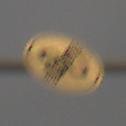
Verkehrszeichen: EndeGeschwindigkeit80
Umgebung: Outdoor, Nature
Tageszeit: MorningAfternoon
Wetter: Overcast
Licht: Natural
Jahreszeit: Winter
Kontrast: LowContrast